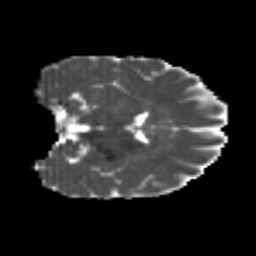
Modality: MD
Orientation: coronal
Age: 26
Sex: female
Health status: healthy
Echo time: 0.074 s